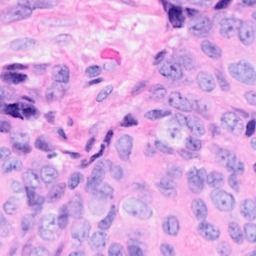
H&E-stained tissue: Breast